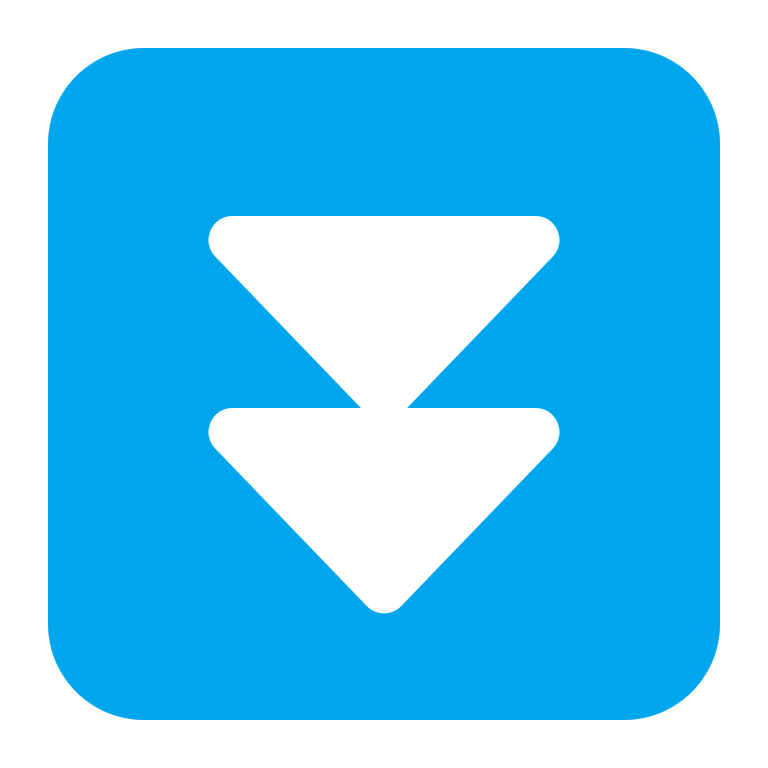
fast down button flat